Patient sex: M
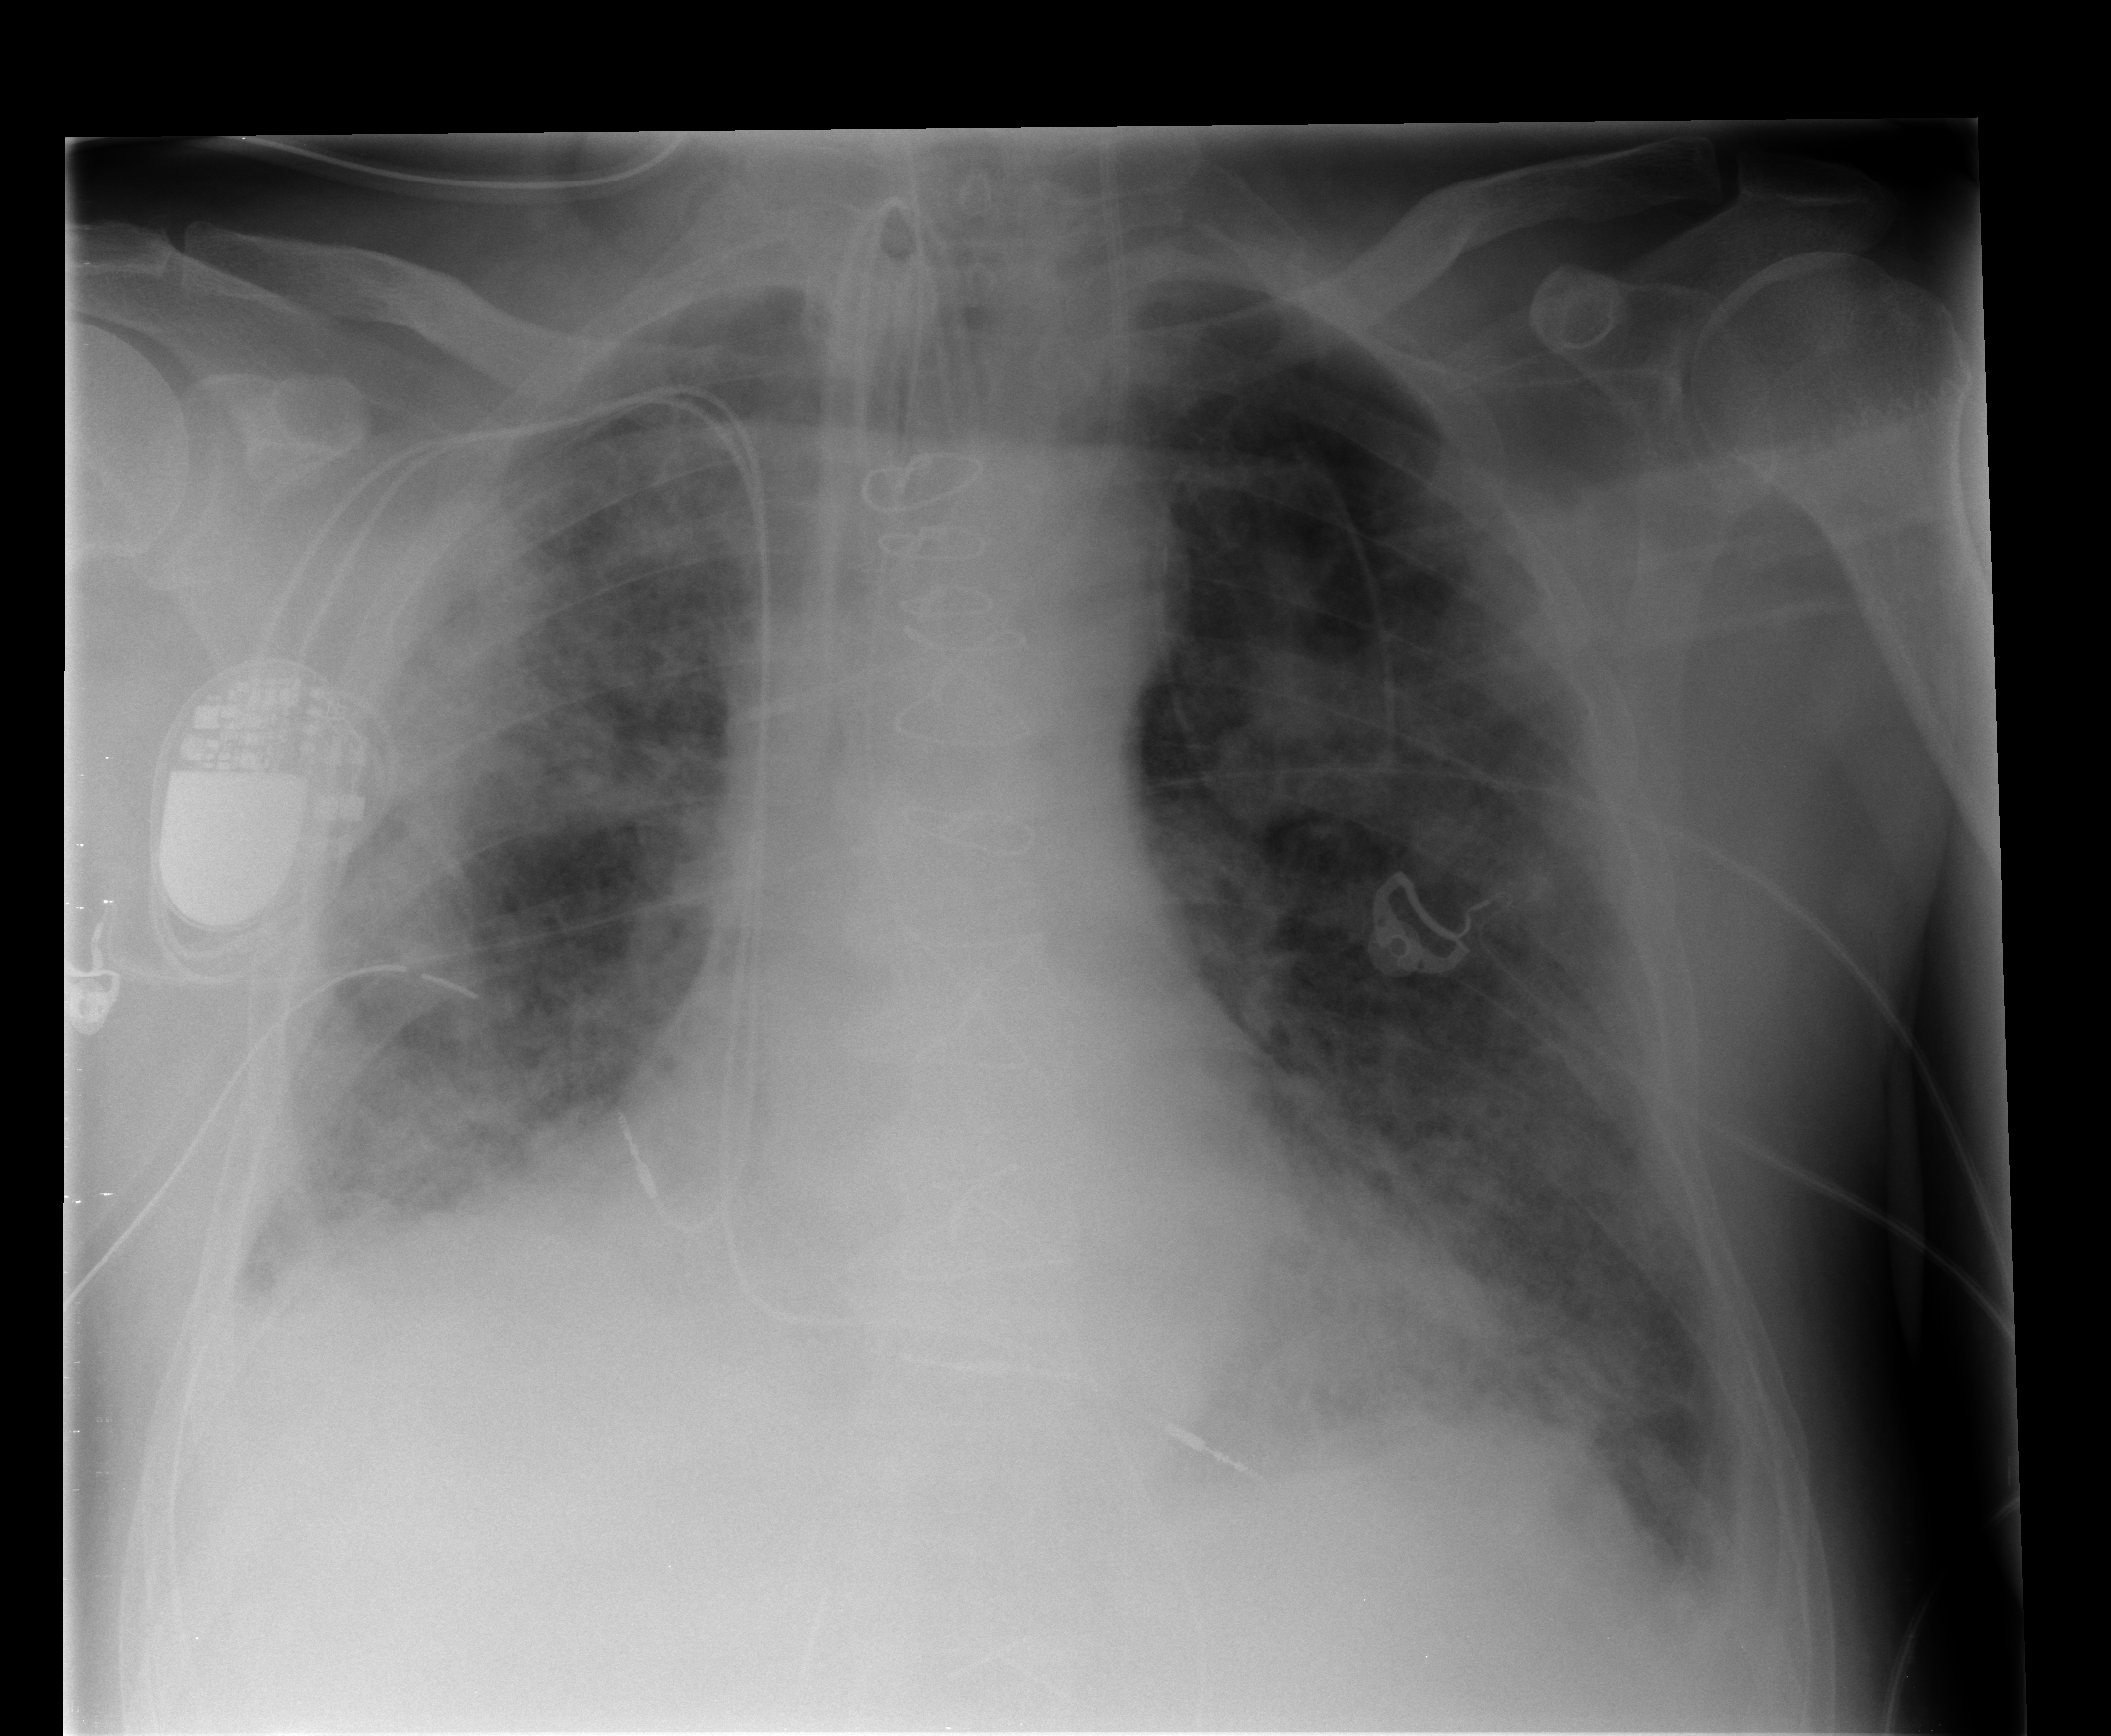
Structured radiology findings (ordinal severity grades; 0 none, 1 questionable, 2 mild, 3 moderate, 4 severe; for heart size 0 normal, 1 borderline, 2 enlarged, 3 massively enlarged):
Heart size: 2
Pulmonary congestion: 2
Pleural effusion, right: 1
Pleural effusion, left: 2
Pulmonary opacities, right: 3
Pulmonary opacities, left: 3
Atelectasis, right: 2
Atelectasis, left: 2